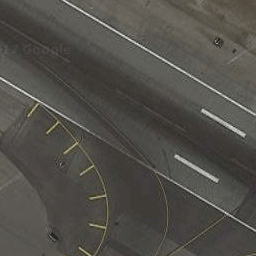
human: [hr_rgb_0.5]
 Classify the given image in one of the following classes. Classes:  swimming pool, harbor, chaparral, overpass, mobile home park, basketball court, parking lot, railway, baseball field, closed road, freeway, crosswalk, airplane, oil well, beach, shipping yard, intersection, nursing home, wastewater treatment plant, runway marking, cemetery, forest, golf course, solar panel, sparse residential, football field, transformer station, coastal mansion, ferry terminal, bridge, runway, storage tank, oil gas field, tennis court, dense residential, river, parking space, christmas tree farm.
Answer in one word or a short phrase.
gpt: runway